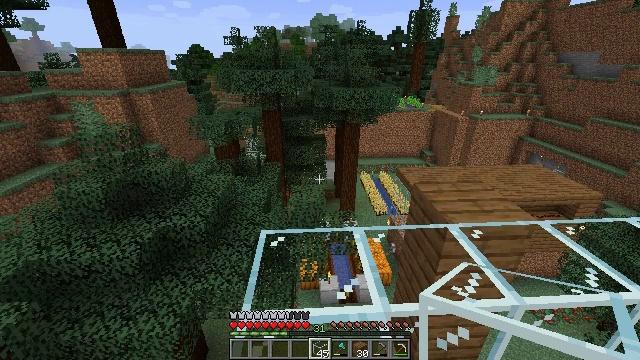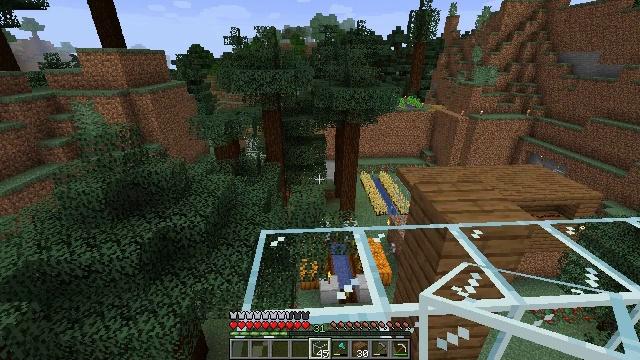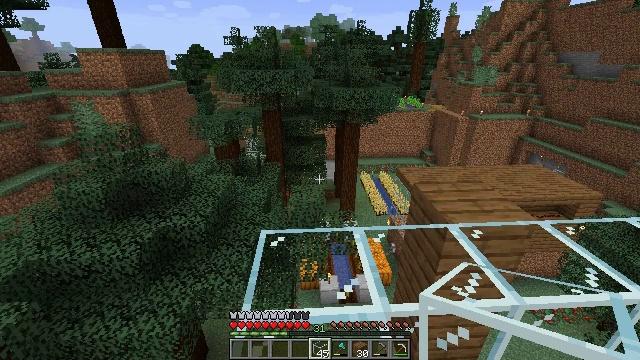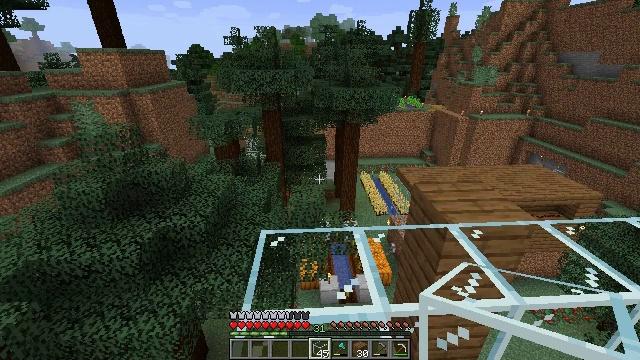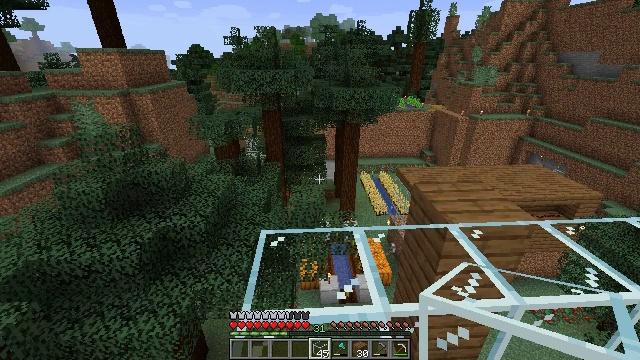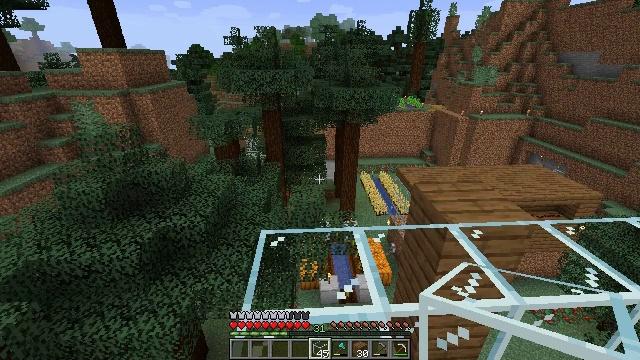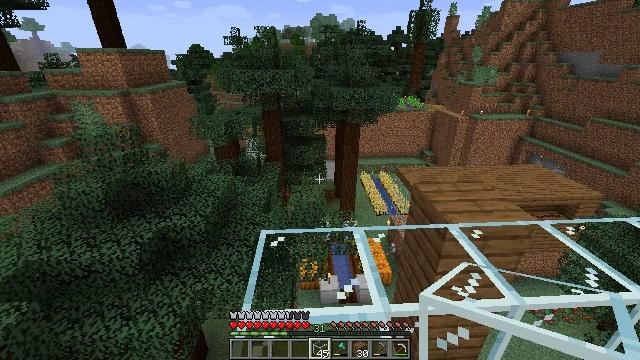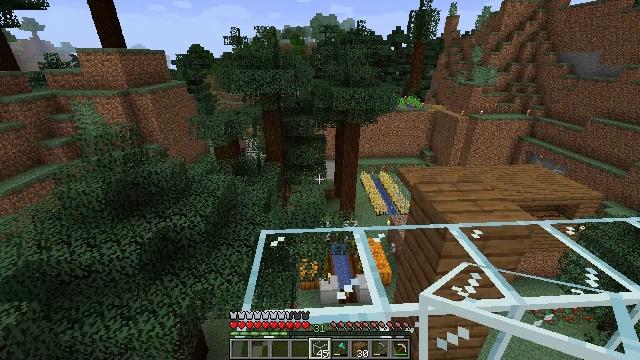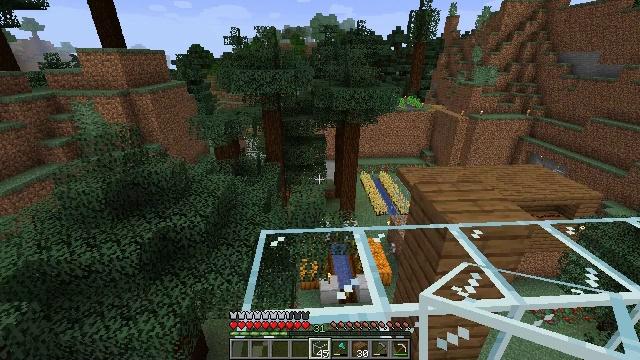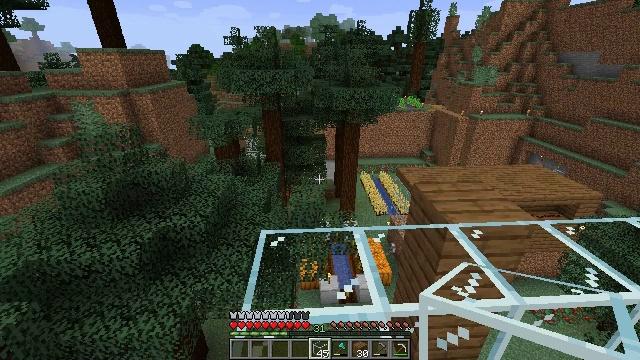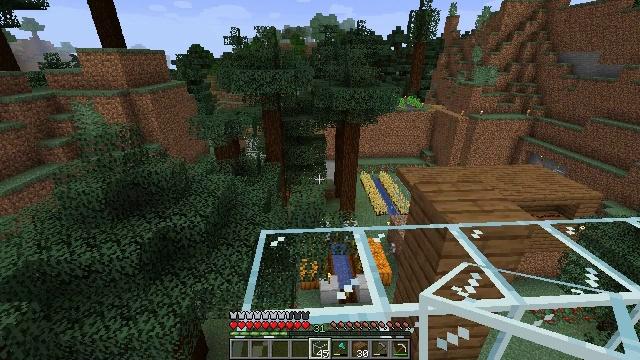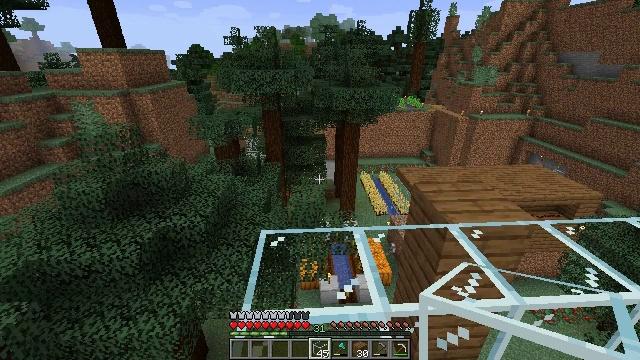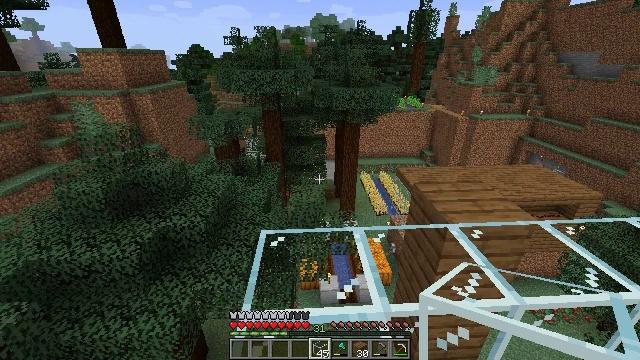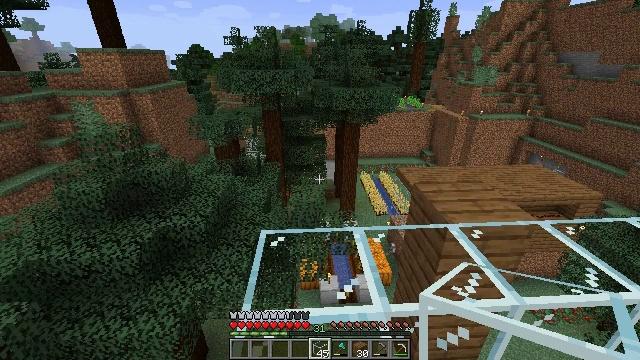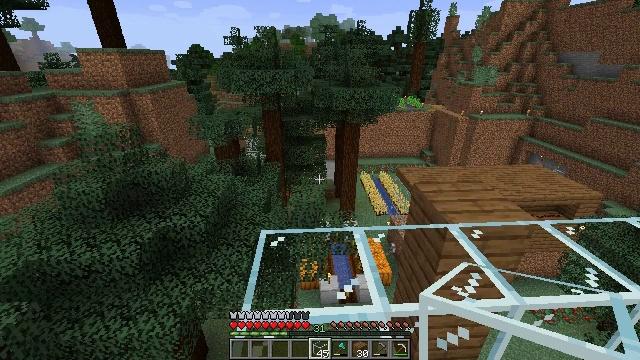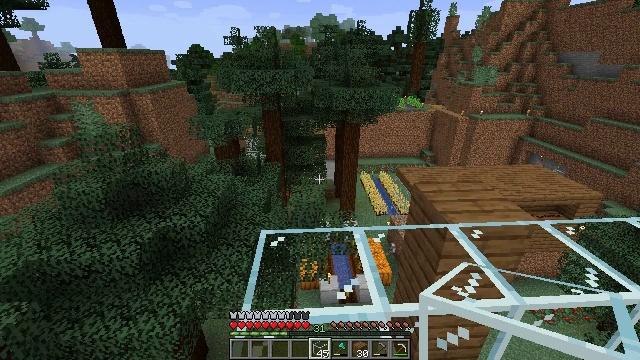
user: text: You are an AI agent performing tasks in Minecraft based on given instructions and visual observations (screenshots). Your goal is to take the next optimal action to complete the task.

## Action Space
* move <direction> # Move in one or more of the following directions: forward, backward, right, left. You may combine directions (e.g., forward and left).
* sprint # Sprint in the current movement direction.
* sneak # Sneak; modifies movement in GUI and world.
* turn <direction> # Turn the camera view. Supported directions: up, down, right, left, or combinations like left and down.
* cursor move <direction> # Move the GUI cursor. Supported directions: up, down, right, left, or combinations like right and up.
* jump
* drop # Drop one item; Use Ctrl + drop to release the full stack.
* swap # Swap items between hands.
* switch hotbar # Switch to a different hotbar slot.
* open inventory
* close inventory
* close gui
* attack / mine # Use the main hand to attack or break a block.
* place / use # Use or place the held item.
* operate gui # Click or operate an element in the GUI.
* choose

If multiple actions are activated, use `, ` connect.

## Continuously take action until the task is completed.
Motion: motion action
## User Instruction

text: Harvest spruce planks for building.
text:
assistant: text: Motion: no_op
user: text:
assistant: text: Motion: no_op
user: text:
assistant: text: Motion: no_op
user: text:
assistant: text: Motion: no_op
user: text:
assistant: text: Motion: no_op
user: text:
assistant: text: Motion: no_op
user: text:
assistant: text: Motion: no_op
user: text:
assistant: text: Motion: no_op
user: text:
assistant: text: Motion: no_op
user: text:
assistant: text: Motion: no_op
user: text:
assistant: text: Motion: no_op
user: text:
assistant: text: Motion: no_op
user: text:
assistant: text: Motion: no_op
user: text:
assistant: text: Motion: no_op
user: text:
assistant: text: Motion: no_op
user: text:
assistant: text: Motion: no_op
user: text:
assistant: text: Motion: no_op
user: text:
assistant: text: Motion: no_op
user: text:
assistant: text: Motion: no_op
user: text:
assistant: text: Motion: no_op
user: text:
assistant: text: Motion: no_op
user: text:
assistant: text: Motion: no_op
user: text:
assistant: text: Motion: no_op
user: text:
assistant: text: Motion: no_op
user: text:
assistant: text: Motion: no_op
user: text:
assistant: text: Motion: no_op
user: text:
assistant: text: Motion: no_op
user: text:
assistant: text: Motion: no_op
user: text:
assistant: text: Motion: no_op
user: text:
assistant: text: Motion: no_op